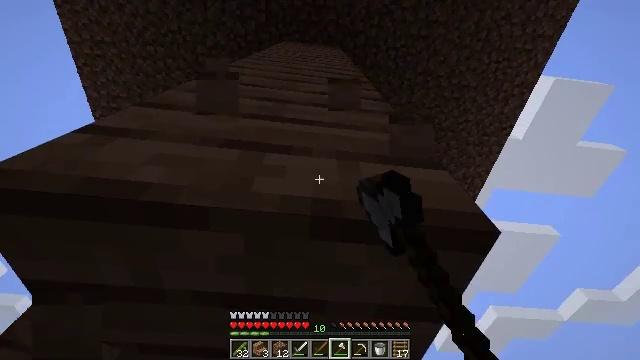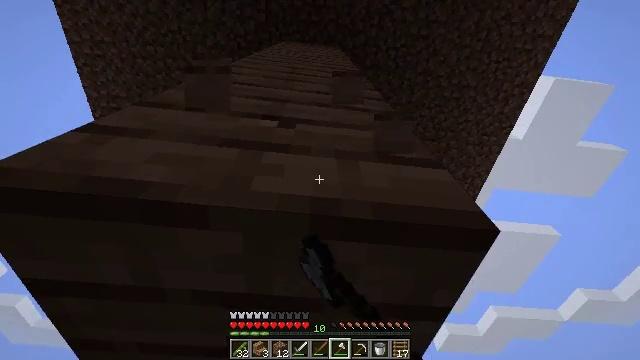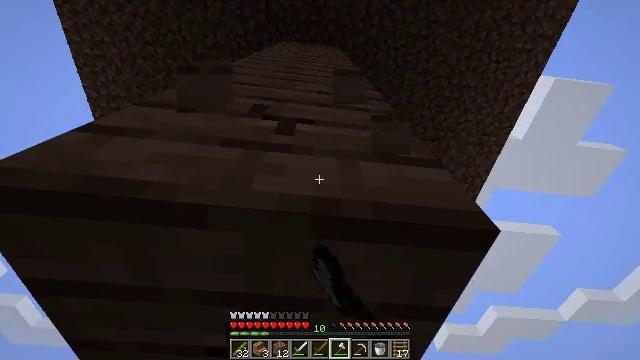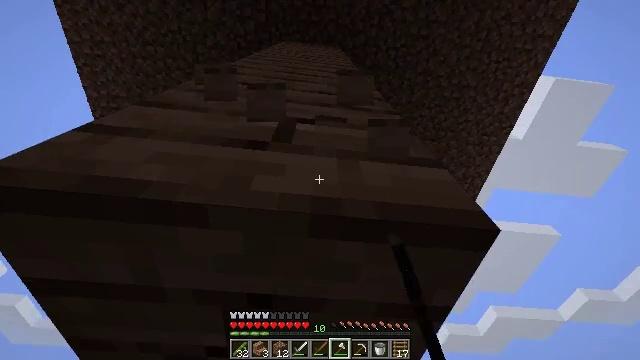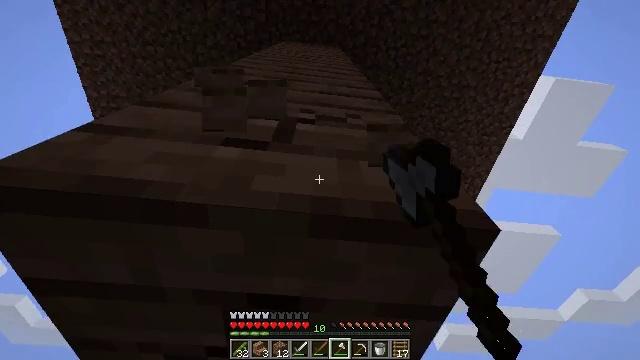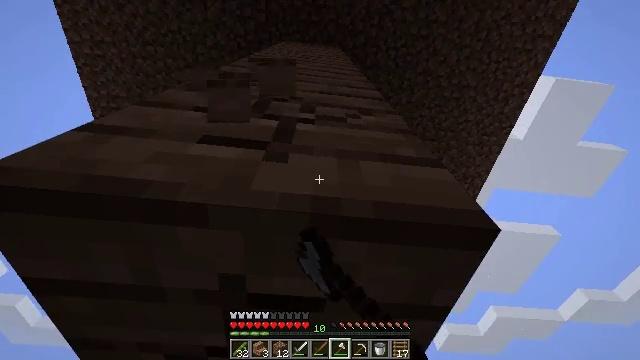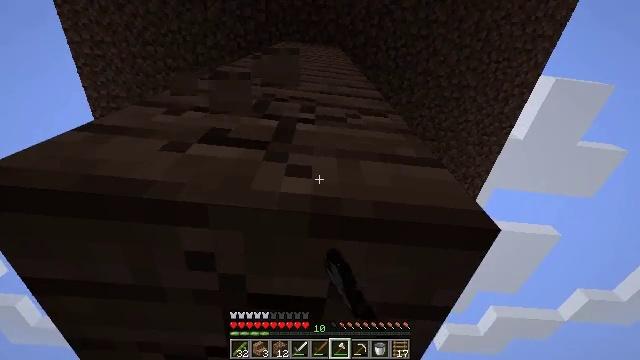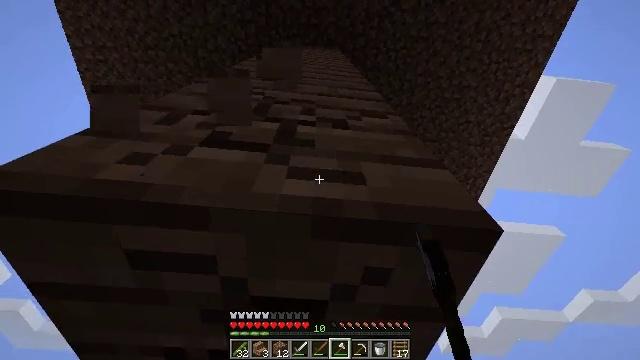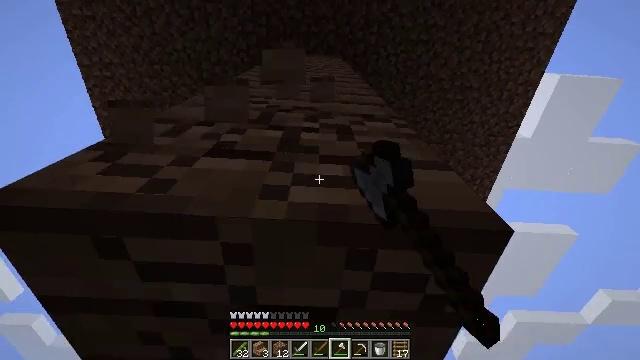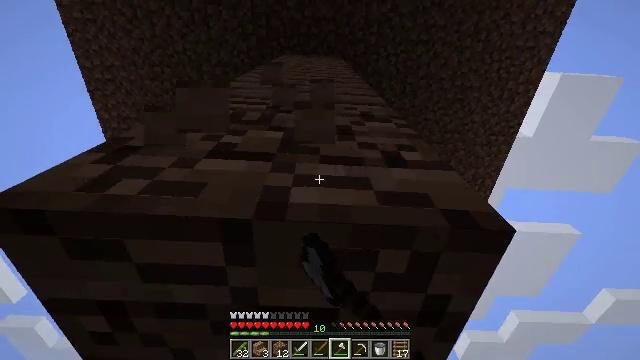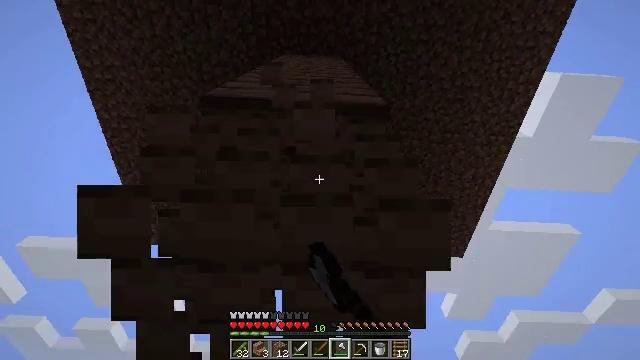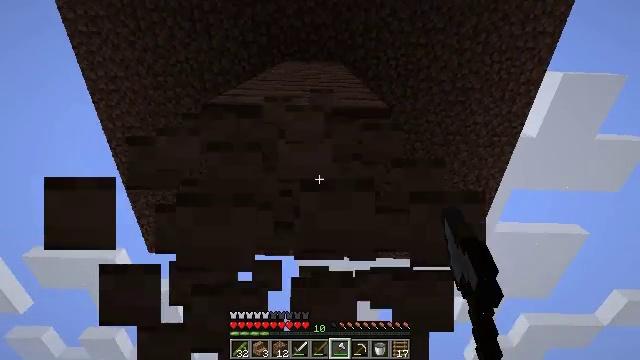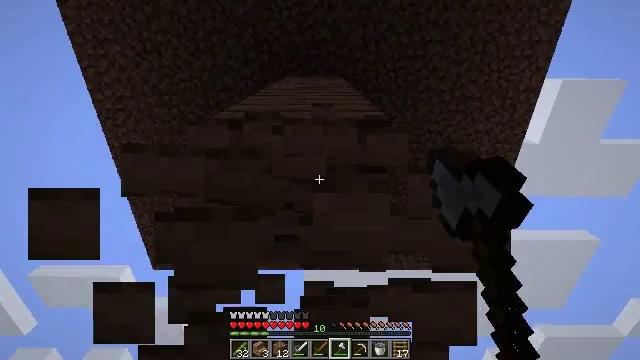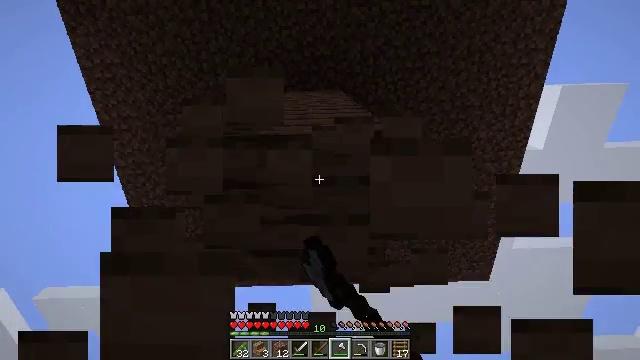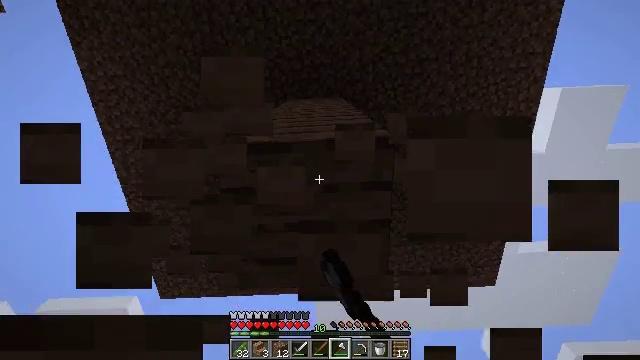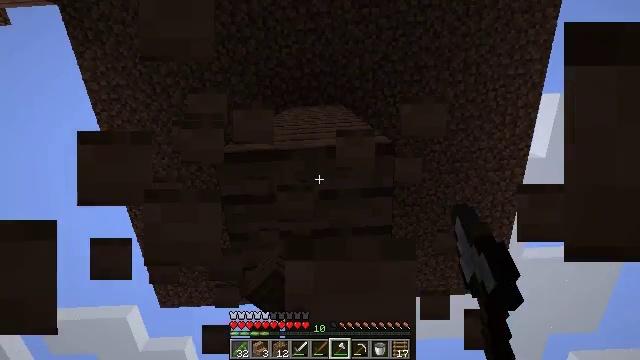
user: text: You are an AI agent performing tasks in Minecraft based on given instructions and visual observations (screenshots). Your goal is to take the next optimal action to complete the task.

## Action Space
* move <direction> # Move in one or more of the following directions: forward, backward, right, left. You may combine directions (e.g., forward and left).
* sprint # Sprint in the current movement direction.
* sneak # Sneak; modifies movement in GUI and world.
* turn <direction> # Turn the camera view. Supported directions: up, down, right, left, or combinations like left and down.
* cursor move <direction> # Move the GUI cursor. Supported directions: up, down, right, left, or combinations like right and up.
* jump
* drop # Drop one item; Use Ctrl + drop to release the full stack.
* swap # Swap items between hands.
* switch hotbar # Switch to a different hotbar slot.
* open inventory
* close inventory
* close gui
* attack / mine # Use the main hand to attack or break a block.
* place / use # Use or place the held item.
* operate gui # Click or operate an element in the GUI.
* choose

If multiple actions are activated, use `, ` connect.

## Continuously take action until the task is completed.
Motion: motion action
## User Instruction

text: Attack the jungle planks to collect them.
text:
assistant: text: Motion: attack / mine
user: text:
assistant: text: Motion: attack / mine
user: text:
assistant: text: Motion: attack / mine
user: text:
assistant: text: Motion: attack / mine
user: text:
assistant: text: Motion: attack / mine
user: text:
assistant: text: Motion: attack / mine
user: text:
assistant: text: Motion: attack / mine
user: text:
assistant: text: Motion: turn left and up, attack / mine
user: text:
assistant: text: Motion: attack / mine
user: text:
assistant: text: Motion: attack / mine
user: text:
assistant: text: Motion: turn left and up, attack / mine
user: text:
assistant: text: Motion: turn left and up, attack / mine
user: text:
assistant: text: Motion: turn left and up, attack / mine
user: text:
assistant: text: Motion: turn left and up, attack / mine
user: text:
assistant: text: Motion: turn up, attack / mine
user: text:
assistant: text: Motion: attack / mine
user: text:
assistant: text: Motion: attack / mine
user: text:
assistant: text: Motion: attack / mine
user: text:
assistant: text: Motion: attack / mine
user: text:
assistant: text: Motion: attack / mine
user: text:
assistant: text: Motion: attack / mine
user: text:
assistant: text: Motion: attack / mine
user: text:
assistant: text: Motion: attack / mine
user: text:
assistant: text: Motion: attack / mine
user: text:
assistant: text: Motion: attack / mine
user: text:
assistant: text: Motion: attack / mine
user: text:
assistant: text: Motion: turn up, attack / mine
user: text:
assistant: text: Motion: turn up, attack / mine
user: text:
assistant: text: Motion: attack / mine
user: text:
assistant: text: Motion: attack / mine